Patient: sex M, age 61
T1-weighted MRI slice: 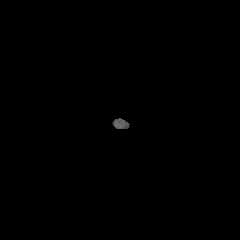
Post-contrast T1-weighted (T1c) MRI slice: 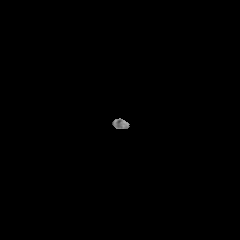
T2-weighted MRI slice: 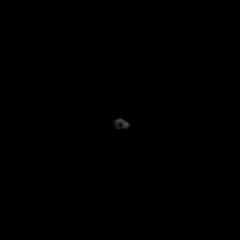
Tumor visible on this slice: no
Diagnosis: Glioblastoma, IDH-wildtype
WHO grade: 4